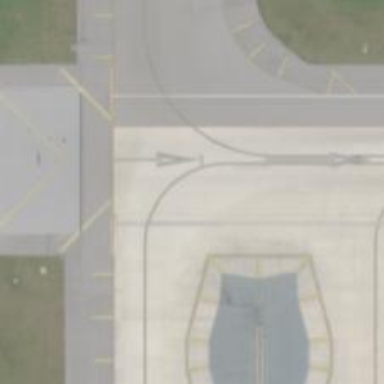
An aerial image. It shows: View of taxiway at the airport.